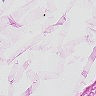
Metastatic tissue present: no